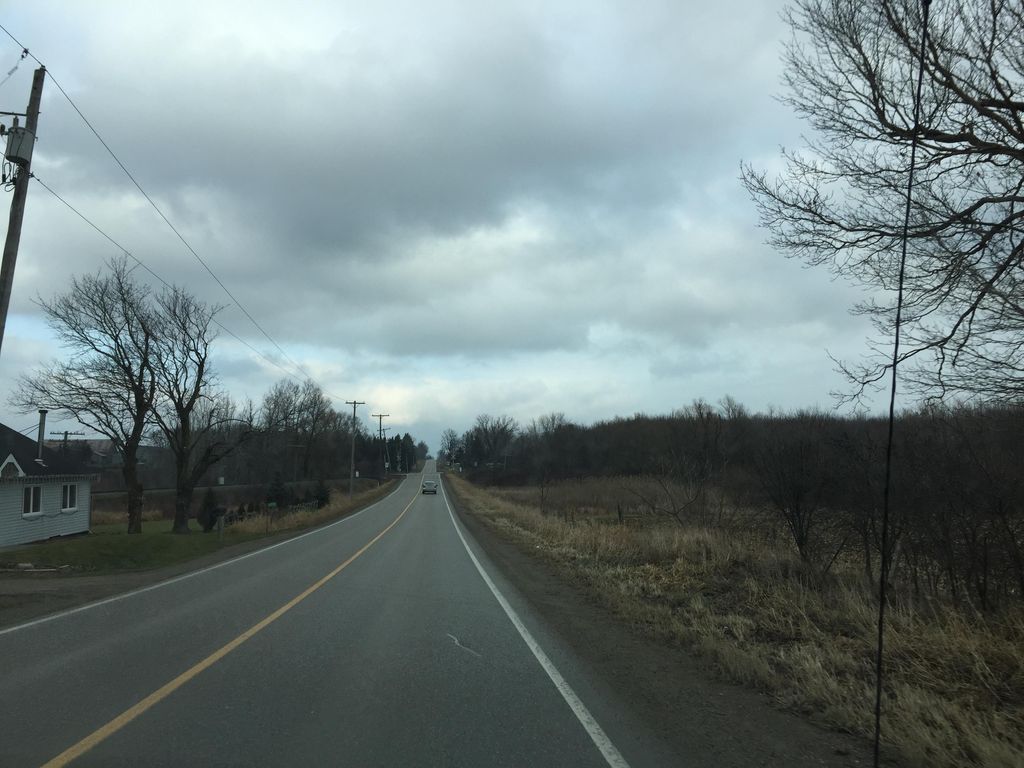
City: kitchener-waterloo